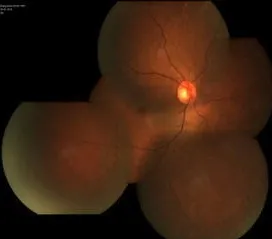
Fundus photographs, right and left, respectively, revealing the foveal light reflex was dismissed with hard exudates and white refractive deposits in peripheral retina.
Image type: ophthalmic_imaging (fundus_photograph)